Question: Doing performance profiling using the chromium tracing panel I've found many image resizes, especially on scroll.
I've removed all (I think) of the image resizes from the front-end, and simplified the dom for testing purposes to be mostly just static image elements at this point.
I have a few theories:
1. All images resize/resample internally looking at the chromium source, I've found evidence that everything is calling "NativeImageSkia::resizedBitmap"
2. Using a retina display mac causes the images to be sampled up This is backed up by seeing a "dst_pixels" size 4x the src_pixels in the tracer
Can someone confirm or deny any of the above?
Also:
Is it possible to track down which image is being resized?

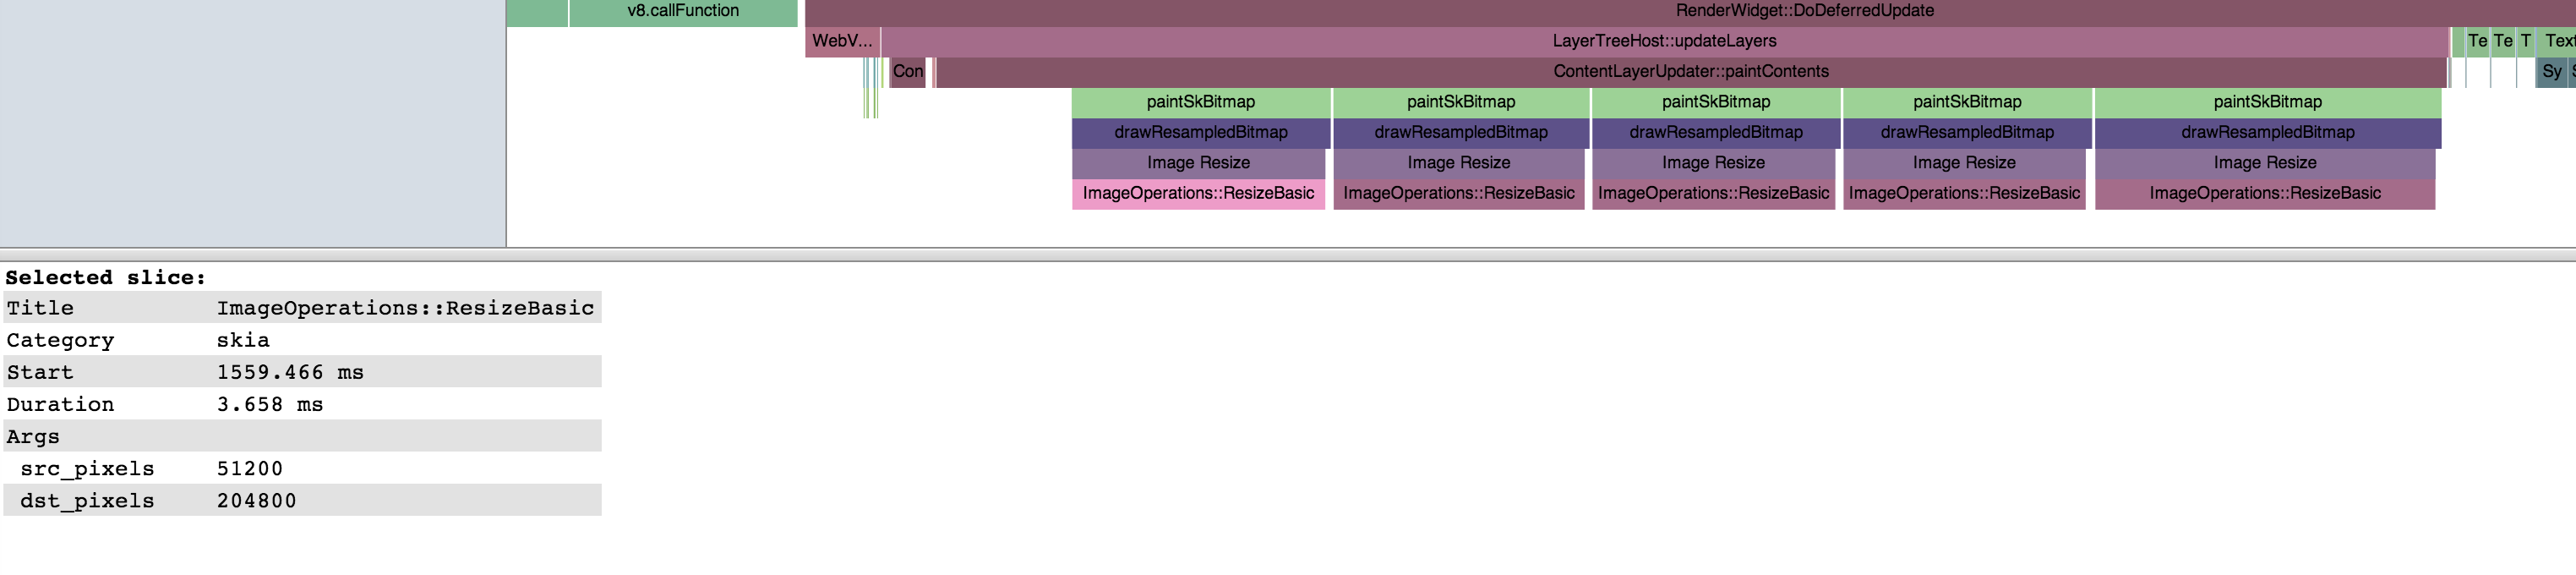
Answer: After working with some of the guys at google I've determined that this is in fact a webkit bug related to the handling of the high PPI monitors on the retina macbook pros.
You can see on a non-retina display (same mac, external monitor) there are only "Image Decode" events. Same content, same mac, rendered on the retina display you can see there are both "Image Decode" and "Image Resize" events.
Tested with 24 and 25.0.1329.0

Also, it is currently not possible to find out what image is being resized from the runtime instrumentation in chrome.